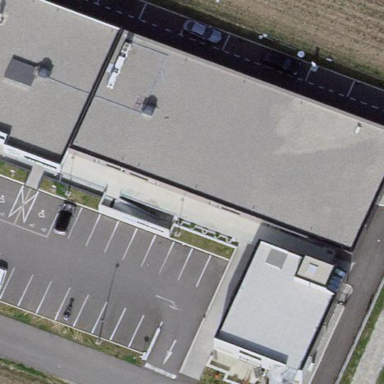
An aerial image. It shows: Retail building with flat roof.